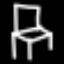
Label: chair